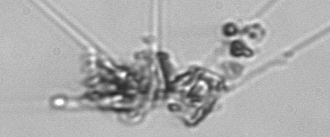
Label: Asterionellopsis_glacialis